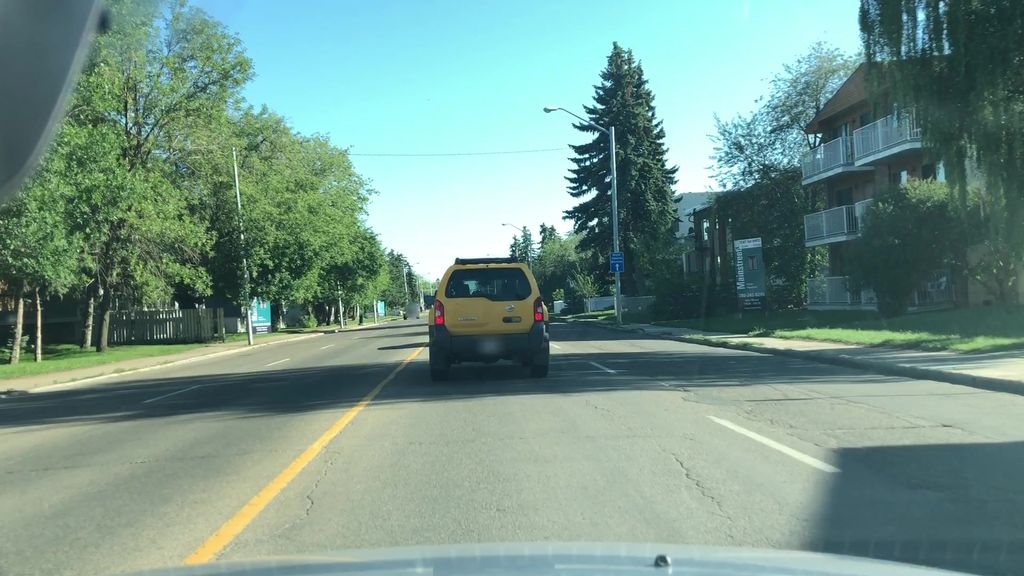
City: edmonton